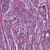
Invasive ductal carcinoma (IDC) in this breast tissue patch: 1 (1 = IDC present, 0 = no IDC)